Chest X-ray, PA view. Patient: 56 years old, sex F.
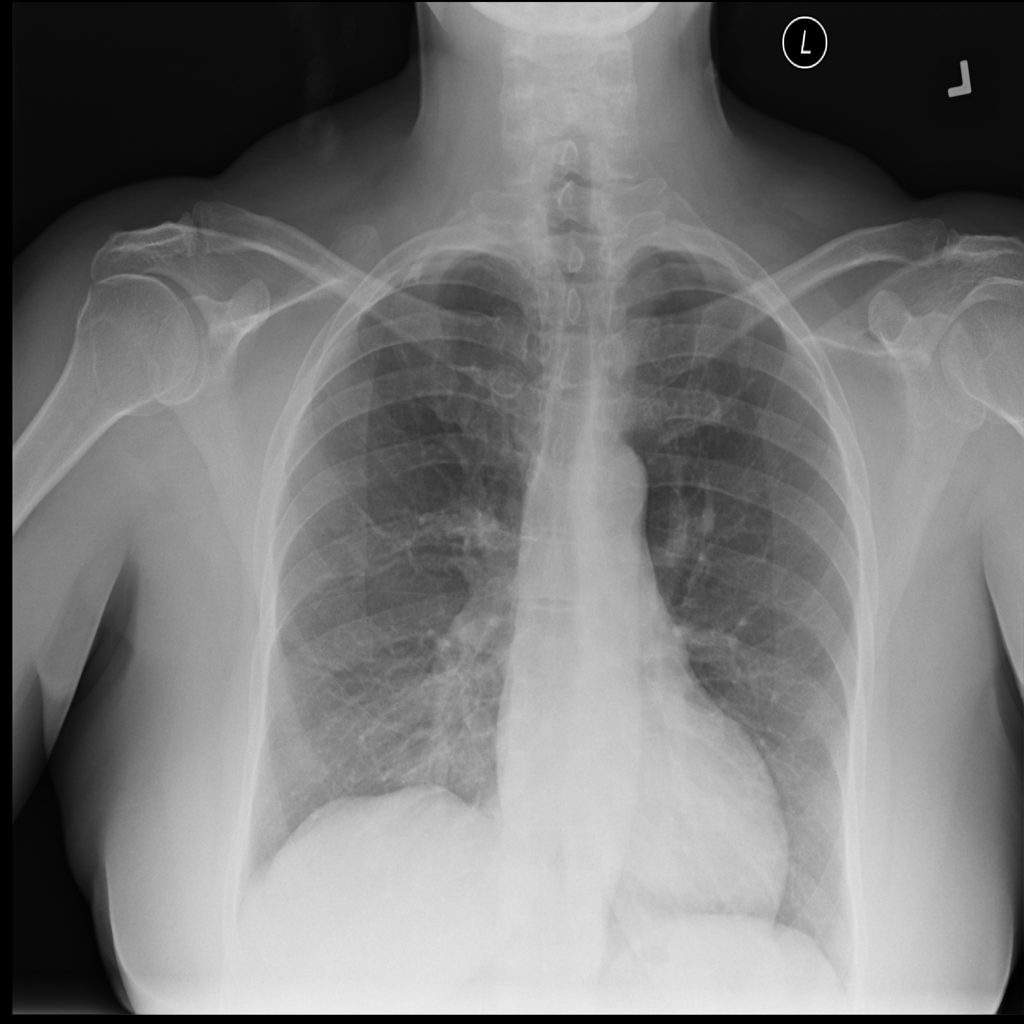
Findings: No Finding